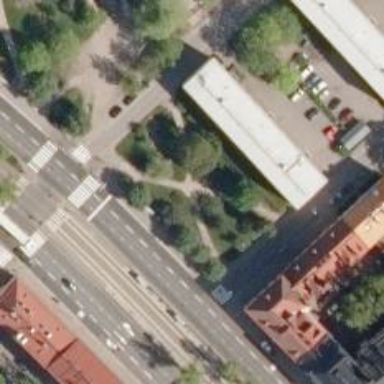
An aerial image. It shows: Footway along the road.